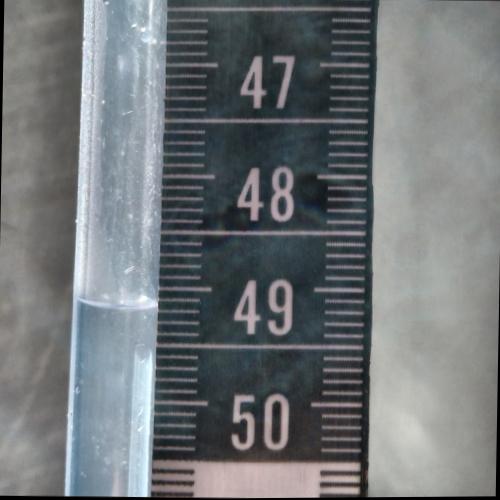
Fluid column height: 49.1 cm